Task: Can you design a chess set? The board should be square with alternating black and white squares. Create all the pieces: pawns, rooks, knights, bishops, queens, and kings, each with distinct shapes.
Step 1014:
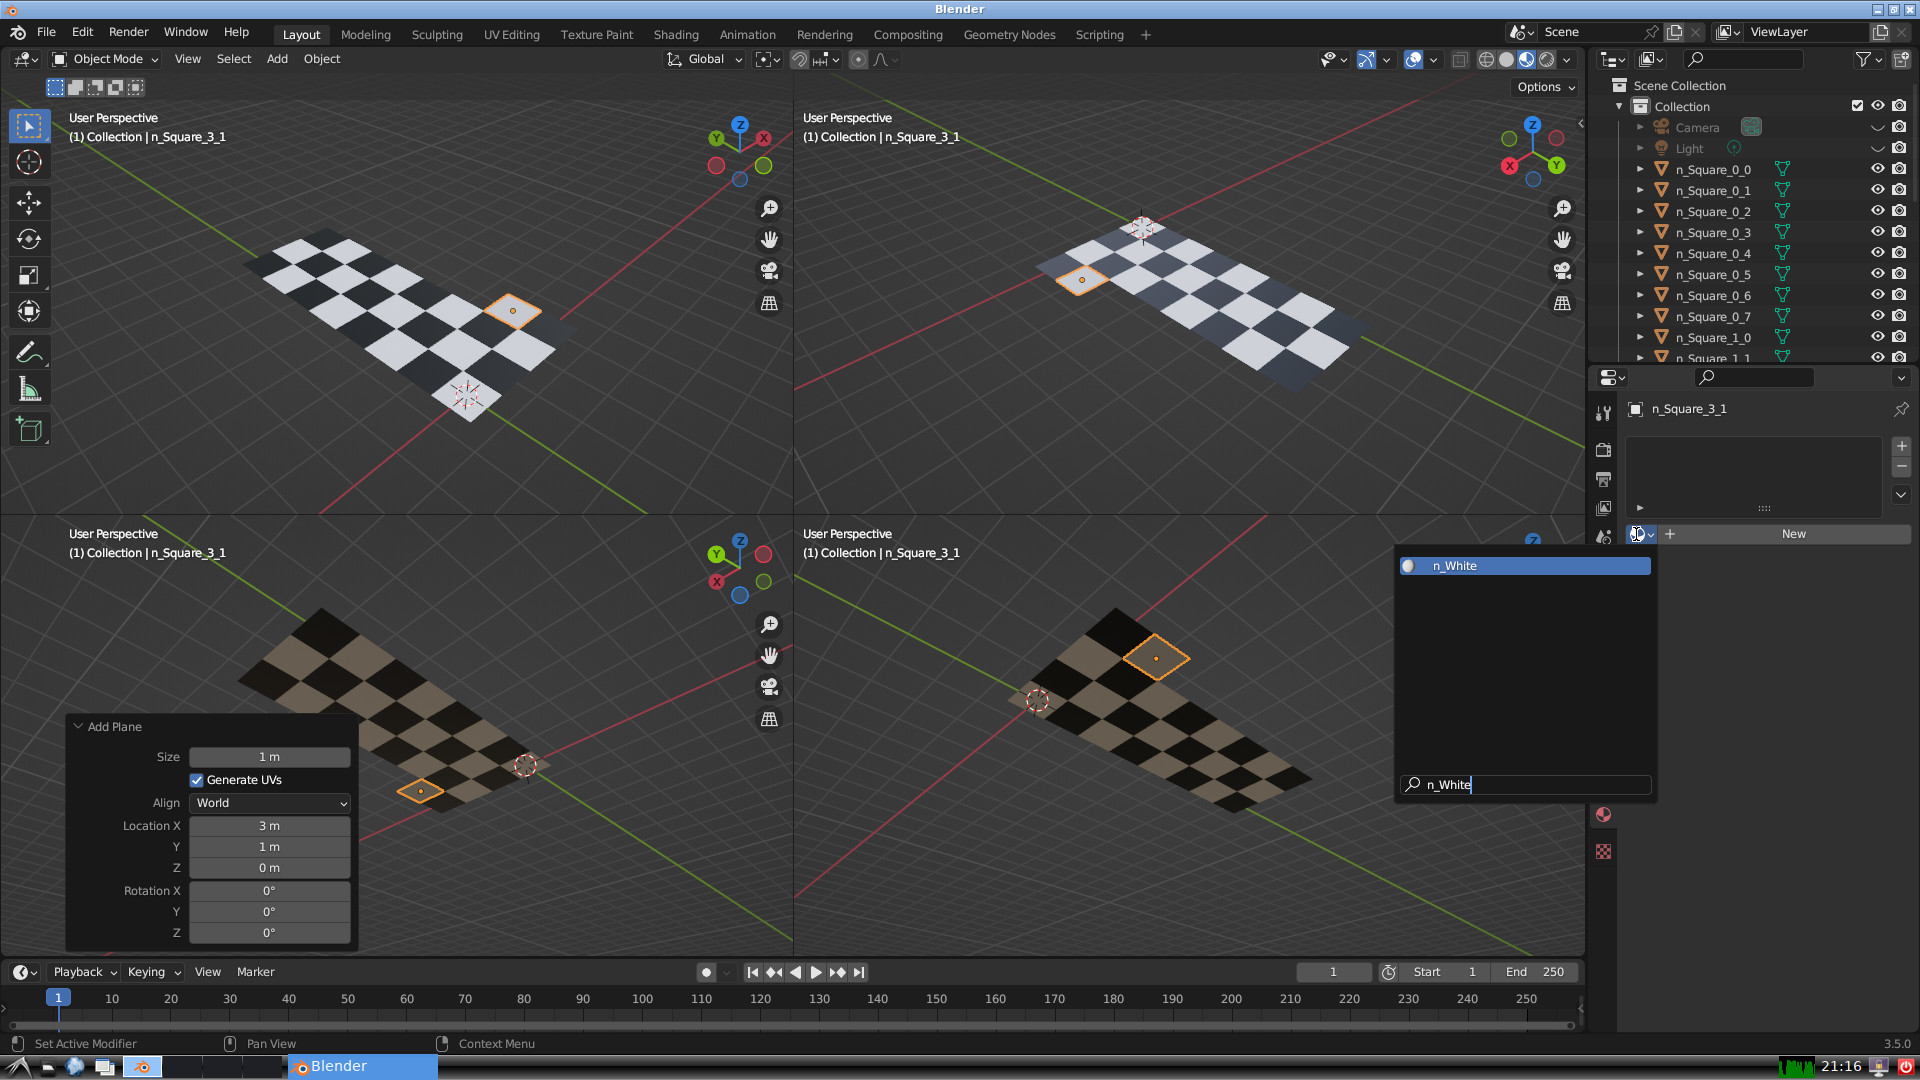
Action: {"key_press": ['Return']}